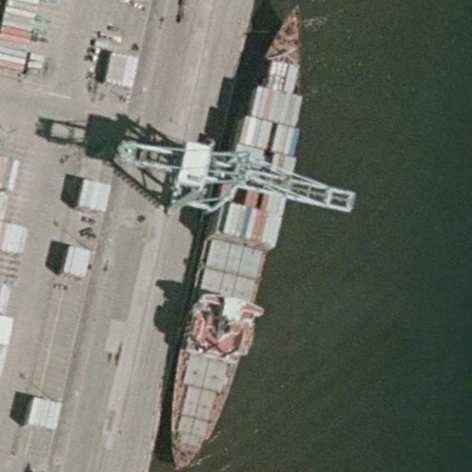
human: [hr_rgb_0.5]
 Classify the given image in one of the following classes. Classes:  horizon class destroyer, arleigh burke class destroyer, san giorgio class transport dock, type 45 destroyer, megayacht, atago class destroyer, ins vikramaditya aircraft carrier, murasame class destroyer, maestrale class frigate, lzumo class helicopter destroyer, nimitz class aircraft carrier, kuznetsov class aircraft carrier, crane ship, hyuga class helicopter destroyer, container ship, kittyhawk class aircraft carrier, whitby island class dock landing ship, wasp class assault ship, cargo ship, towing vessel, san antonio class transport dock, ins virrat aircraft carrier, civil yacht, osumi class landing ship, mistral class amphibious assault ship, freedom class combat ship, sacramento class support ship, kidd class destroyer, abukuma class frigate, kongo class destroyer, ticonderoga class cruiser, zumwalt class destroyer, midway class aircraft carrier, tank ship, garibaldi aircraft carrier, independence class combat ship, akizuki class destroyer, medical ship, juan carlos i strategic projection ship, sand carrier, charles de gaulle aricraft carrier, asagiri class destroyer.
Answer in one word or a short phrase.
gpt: Container ship